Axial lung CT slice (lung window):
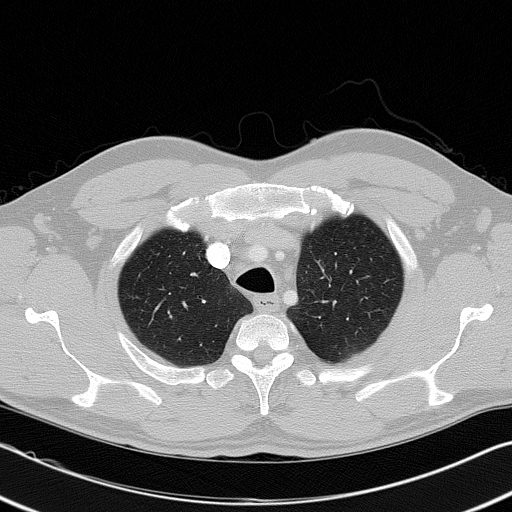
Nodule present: no